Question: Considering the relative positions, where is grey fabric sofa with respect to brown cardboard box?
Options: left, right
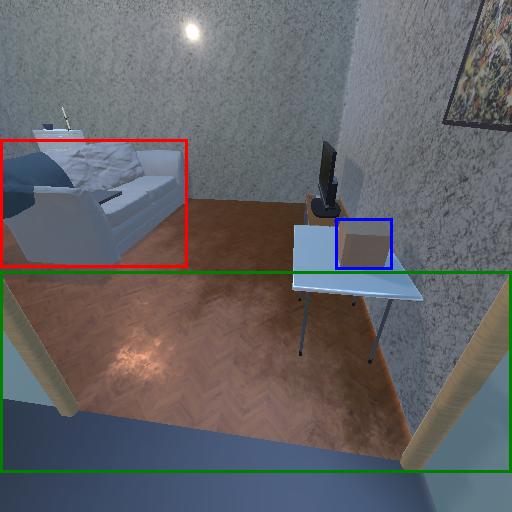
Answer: left